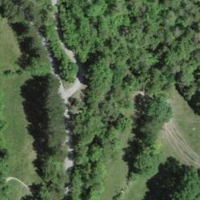
EUNIS habitat code: 24
Species observed at this site:
Saponaria ocymoides